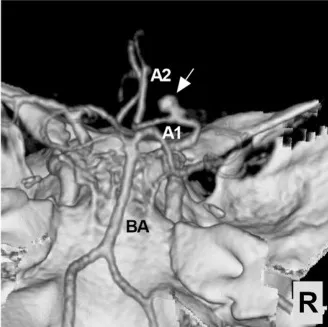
Preoperative CT and CTA images. (D) CTA of the posterior-anterior view showing the aneurysm in detail; the aneurysm (arrow) was located in the A1 segment of the ACA. ACA, anterior cerebral artery; A1, first segment of the ACA; A2, second segment of the ACA; BA, basilar artery; CT, computed tomography; CTA, CT angiography; MCA, middle cerebral artery; R, right; SAH, subarachnoid hemorrhage.
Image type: radiology (ct)